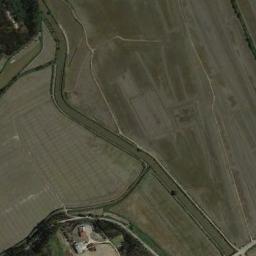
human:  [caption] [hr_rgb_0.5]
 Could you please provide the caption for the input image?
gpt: A curved green river with green and tan mixed fields on both sides .

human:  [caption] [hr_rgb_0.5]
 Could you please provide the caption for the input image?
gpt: The river goes through farmland and trees .

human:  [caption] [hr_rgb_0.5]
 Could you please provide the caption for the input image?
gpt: The yellow river with some tributaries goes through the khaki farmland .

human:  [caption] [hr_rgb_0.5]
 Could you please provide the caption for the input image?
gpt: There are many brown farmlands near the river .

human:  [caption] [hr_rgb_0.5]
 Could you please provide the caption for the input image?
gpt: The ground is flat beside the river .